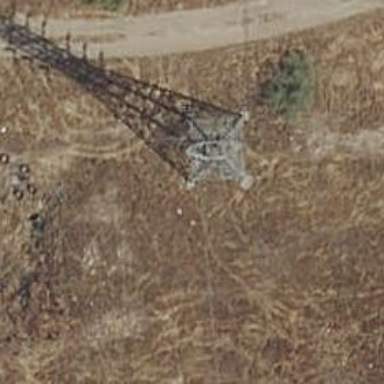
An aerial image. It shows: Power line in the image.